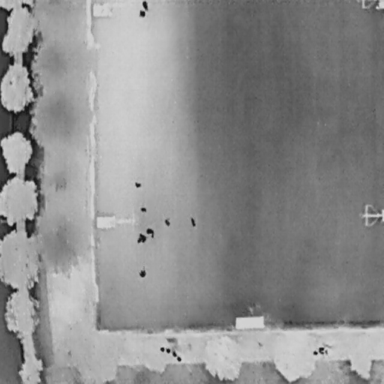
There are ten People in the infrared image.